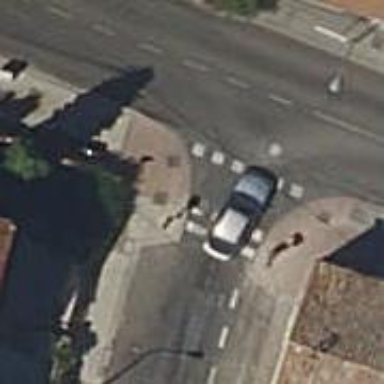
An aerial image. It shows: Crossing with traffic signals.